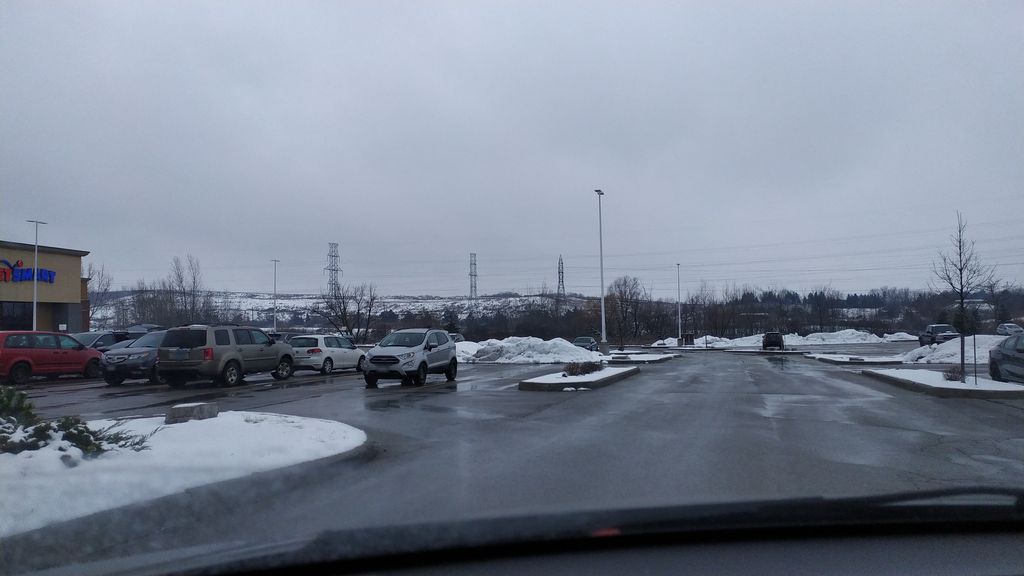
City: kitchener-waterloo